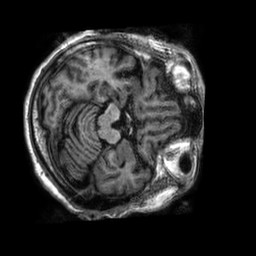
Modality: T1w
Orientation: axial
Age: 81
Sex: female
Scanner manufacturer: philips
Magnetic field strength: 1.5 T
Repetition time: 0.008328 s
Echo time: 0.003824 s